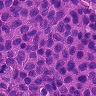
Metastatic tissue present: yes